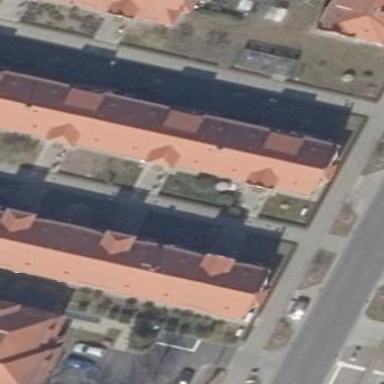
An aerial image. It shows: Gabled roof on residential building.